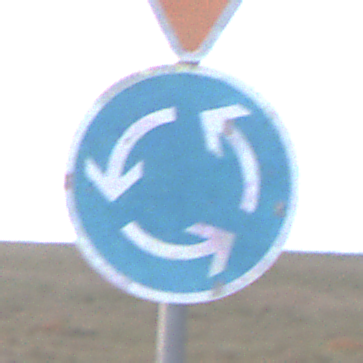
Verkehrszeichen: Kreisverkehr
Zusatzzeichen oben: VorfahrtGewaehren
Umgebung: Outdoor, Nature
Tageszeit: SunriseSunset
Wetter: Overcast
Licht: Natural
Jahreszeit: NotSpecified
Kontrast: LowContrast